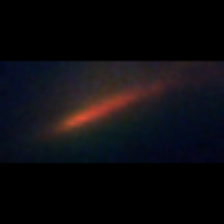
Taxon: Pennate
Group: Diatoms